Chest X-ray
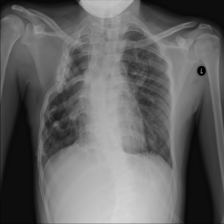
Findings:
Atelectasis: negative
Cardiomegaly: negative
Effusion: negative
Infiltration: negative
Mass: negative
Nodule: negative
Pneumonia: negative
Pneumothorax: negative
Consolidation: negative
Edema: negative
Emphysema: negative
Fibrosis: negative
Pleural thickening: negative
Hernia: negative